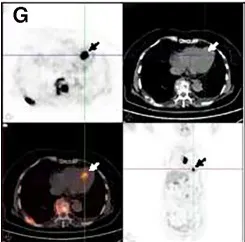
(G) PET/CT showed that the maximum standardized uptake value for left ventricular masses was 16.5 and 19.7 after delay.
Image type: radiology (pet)